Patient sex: M
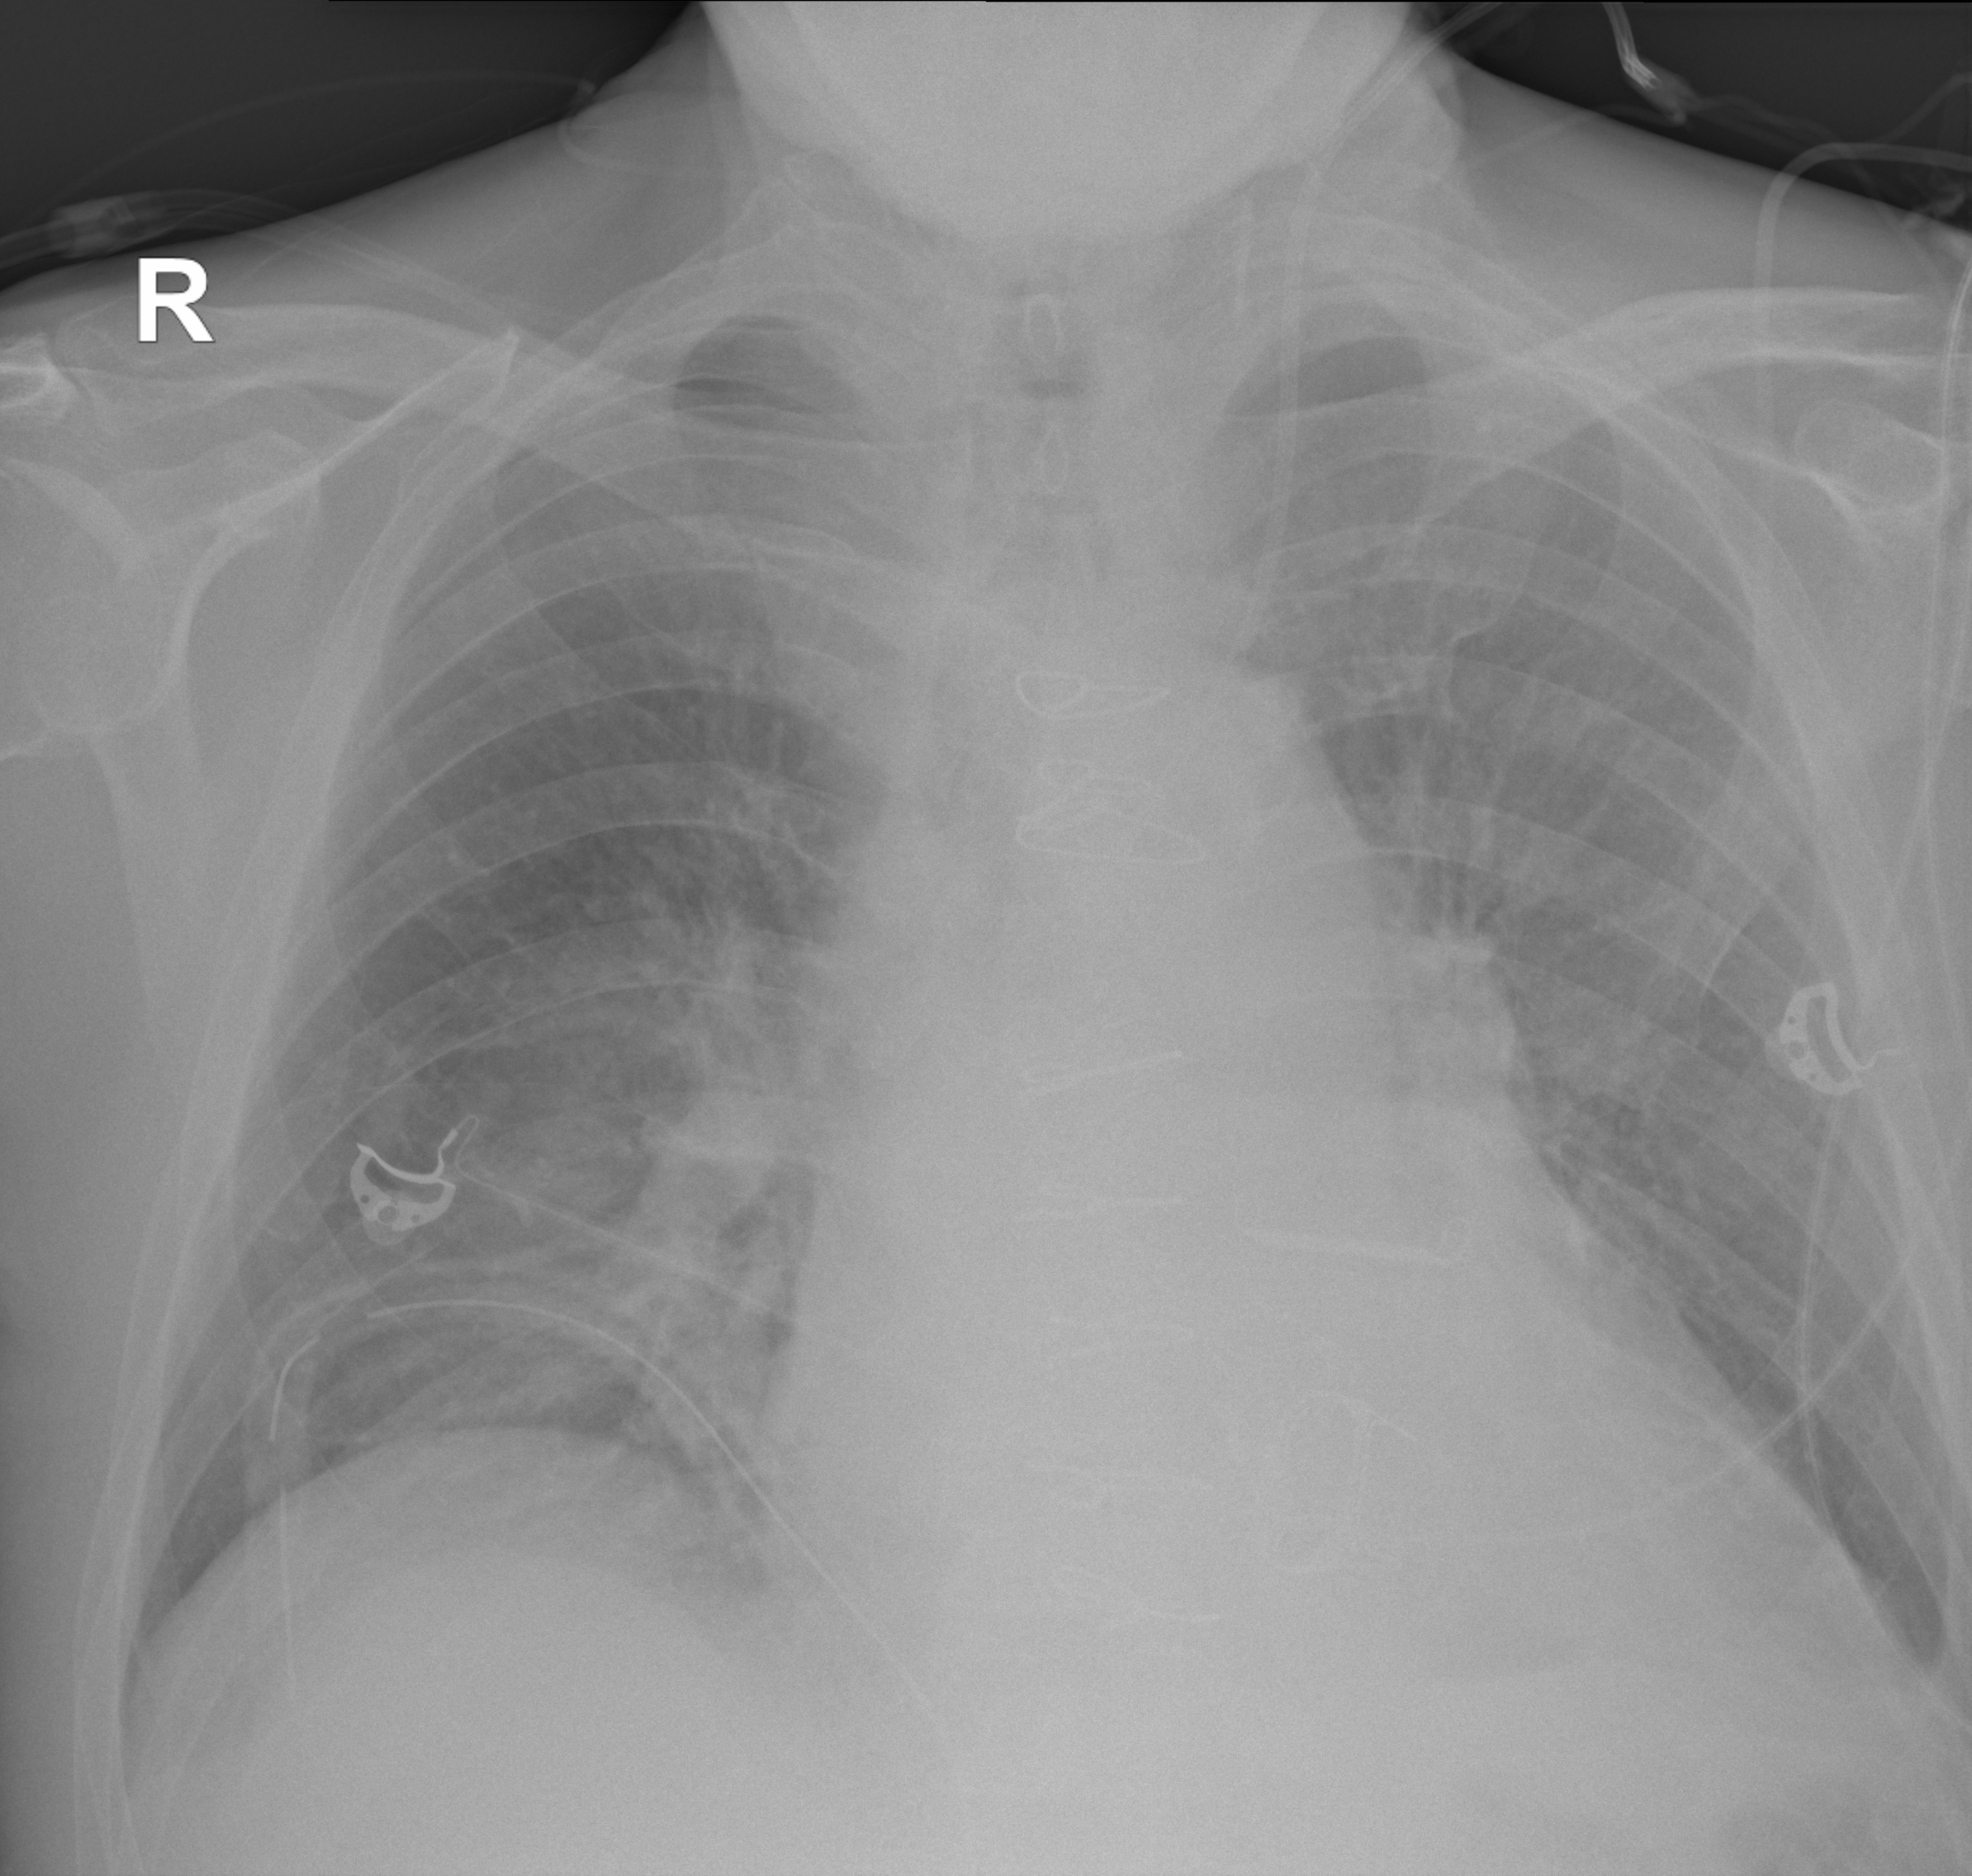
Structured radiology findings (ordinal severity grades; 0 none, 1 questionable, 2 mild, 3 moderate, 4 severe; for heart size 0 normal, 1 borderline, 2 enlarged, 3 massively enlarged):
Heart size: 3
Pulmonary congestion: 2
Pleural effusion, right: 2
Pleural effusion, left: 0
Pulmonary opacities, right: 0
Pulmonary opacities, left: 0
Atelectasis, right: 2
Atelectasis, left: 2